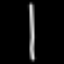
Label: line